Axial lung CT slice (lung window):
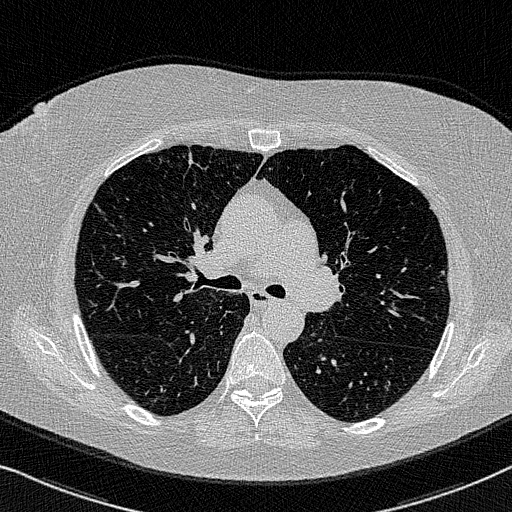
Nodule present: no